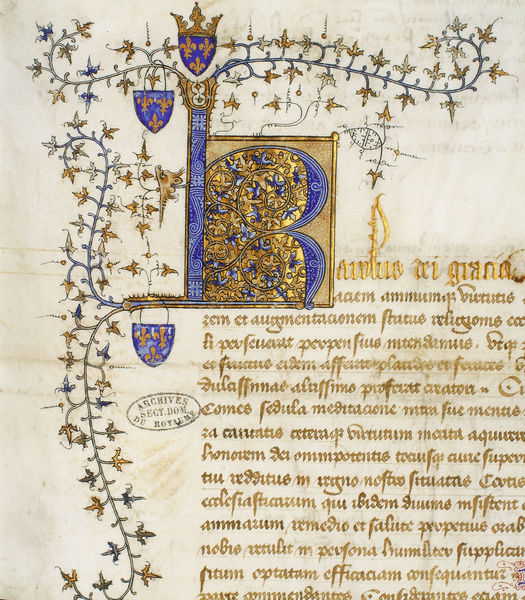
Titel: Karl VI. bezahlt seinem Bruder, Louis d`Orleans eine Rente
Institution: Paris, Archives nationales
Schlagwörter: blau, blätter, gelb, grün, frankreich, schmuck, schwarz, zeichnung, schloss, malerei, muster, bibel, gold, blatt, pflanze, krone, ranken, schrift, papier, französisch, könig, foto, fotografie, schild, buch, vergoldet, kloster, zweig, text, buchstabe, buchstaben, initiale, stempel, lilie, insignie, ranke, verziert, wappen, efeu, mittelalter, mönch, golden, urkunde, lilien, miniatur, letter, handschrift, latein, schirft, archiv, initial, buchmalerei, minuskel, bourbonen, r, b, 16. jahrhundert, nbibel, königslilie, unziale, bourbonische lilien, köngilcih, archives